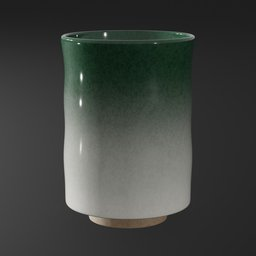
Label: tools